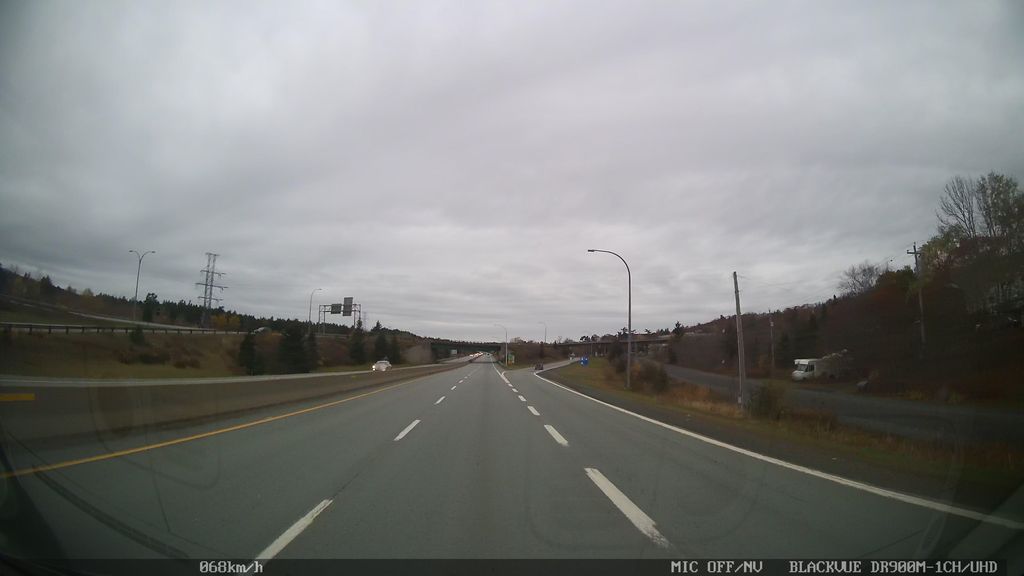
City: halifax